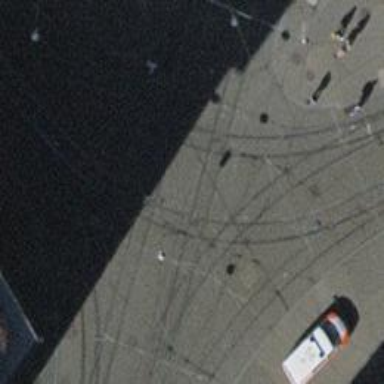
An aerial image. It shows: Railway crossing.